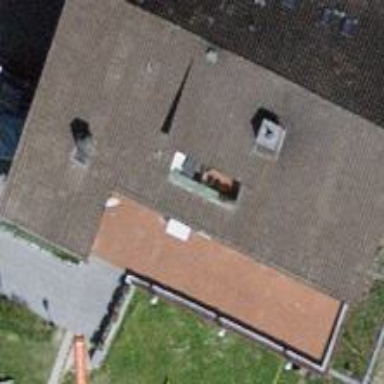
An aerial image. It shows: Residential building with gabled roof made of grey roof tiles. The roof is oriented along the building.